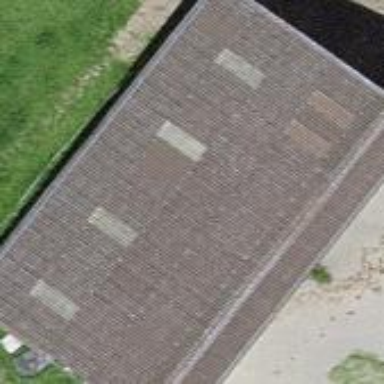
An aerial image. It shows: Shed.